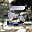
Label: 5